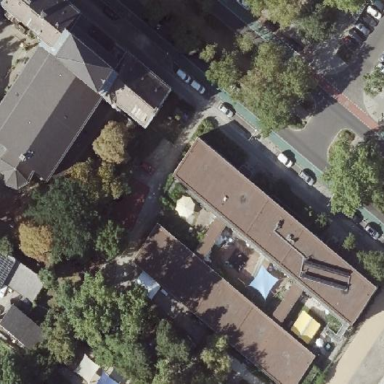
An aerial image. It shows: Community center building.